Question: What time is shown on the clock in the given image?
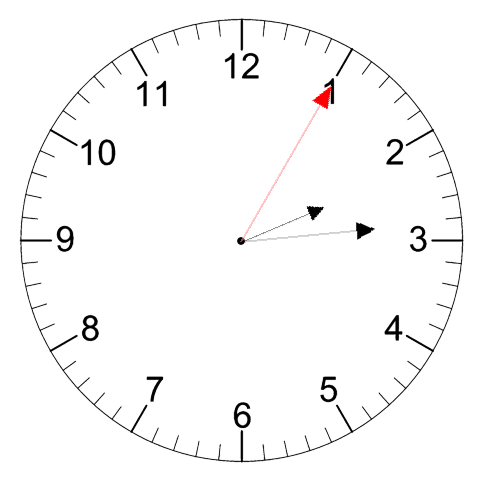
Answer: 02:14:05